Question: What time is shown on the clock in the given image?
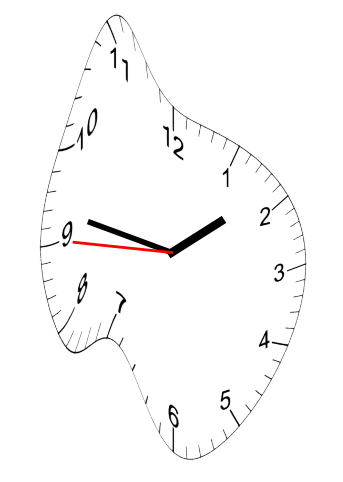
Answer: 01:46:45